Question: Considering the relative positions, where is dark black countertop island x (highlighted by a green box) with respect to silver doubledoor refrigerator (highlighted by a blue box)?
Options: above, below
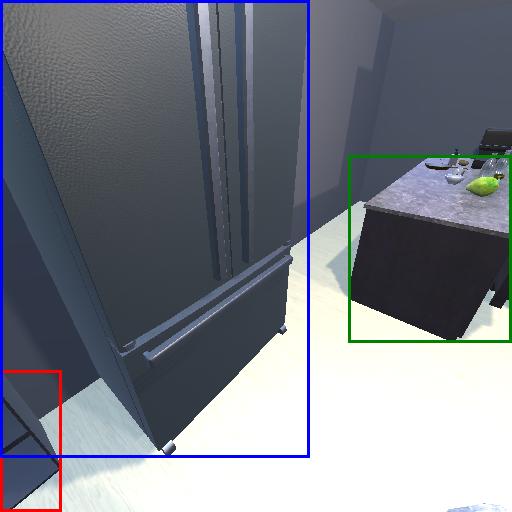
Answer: above